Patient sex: F
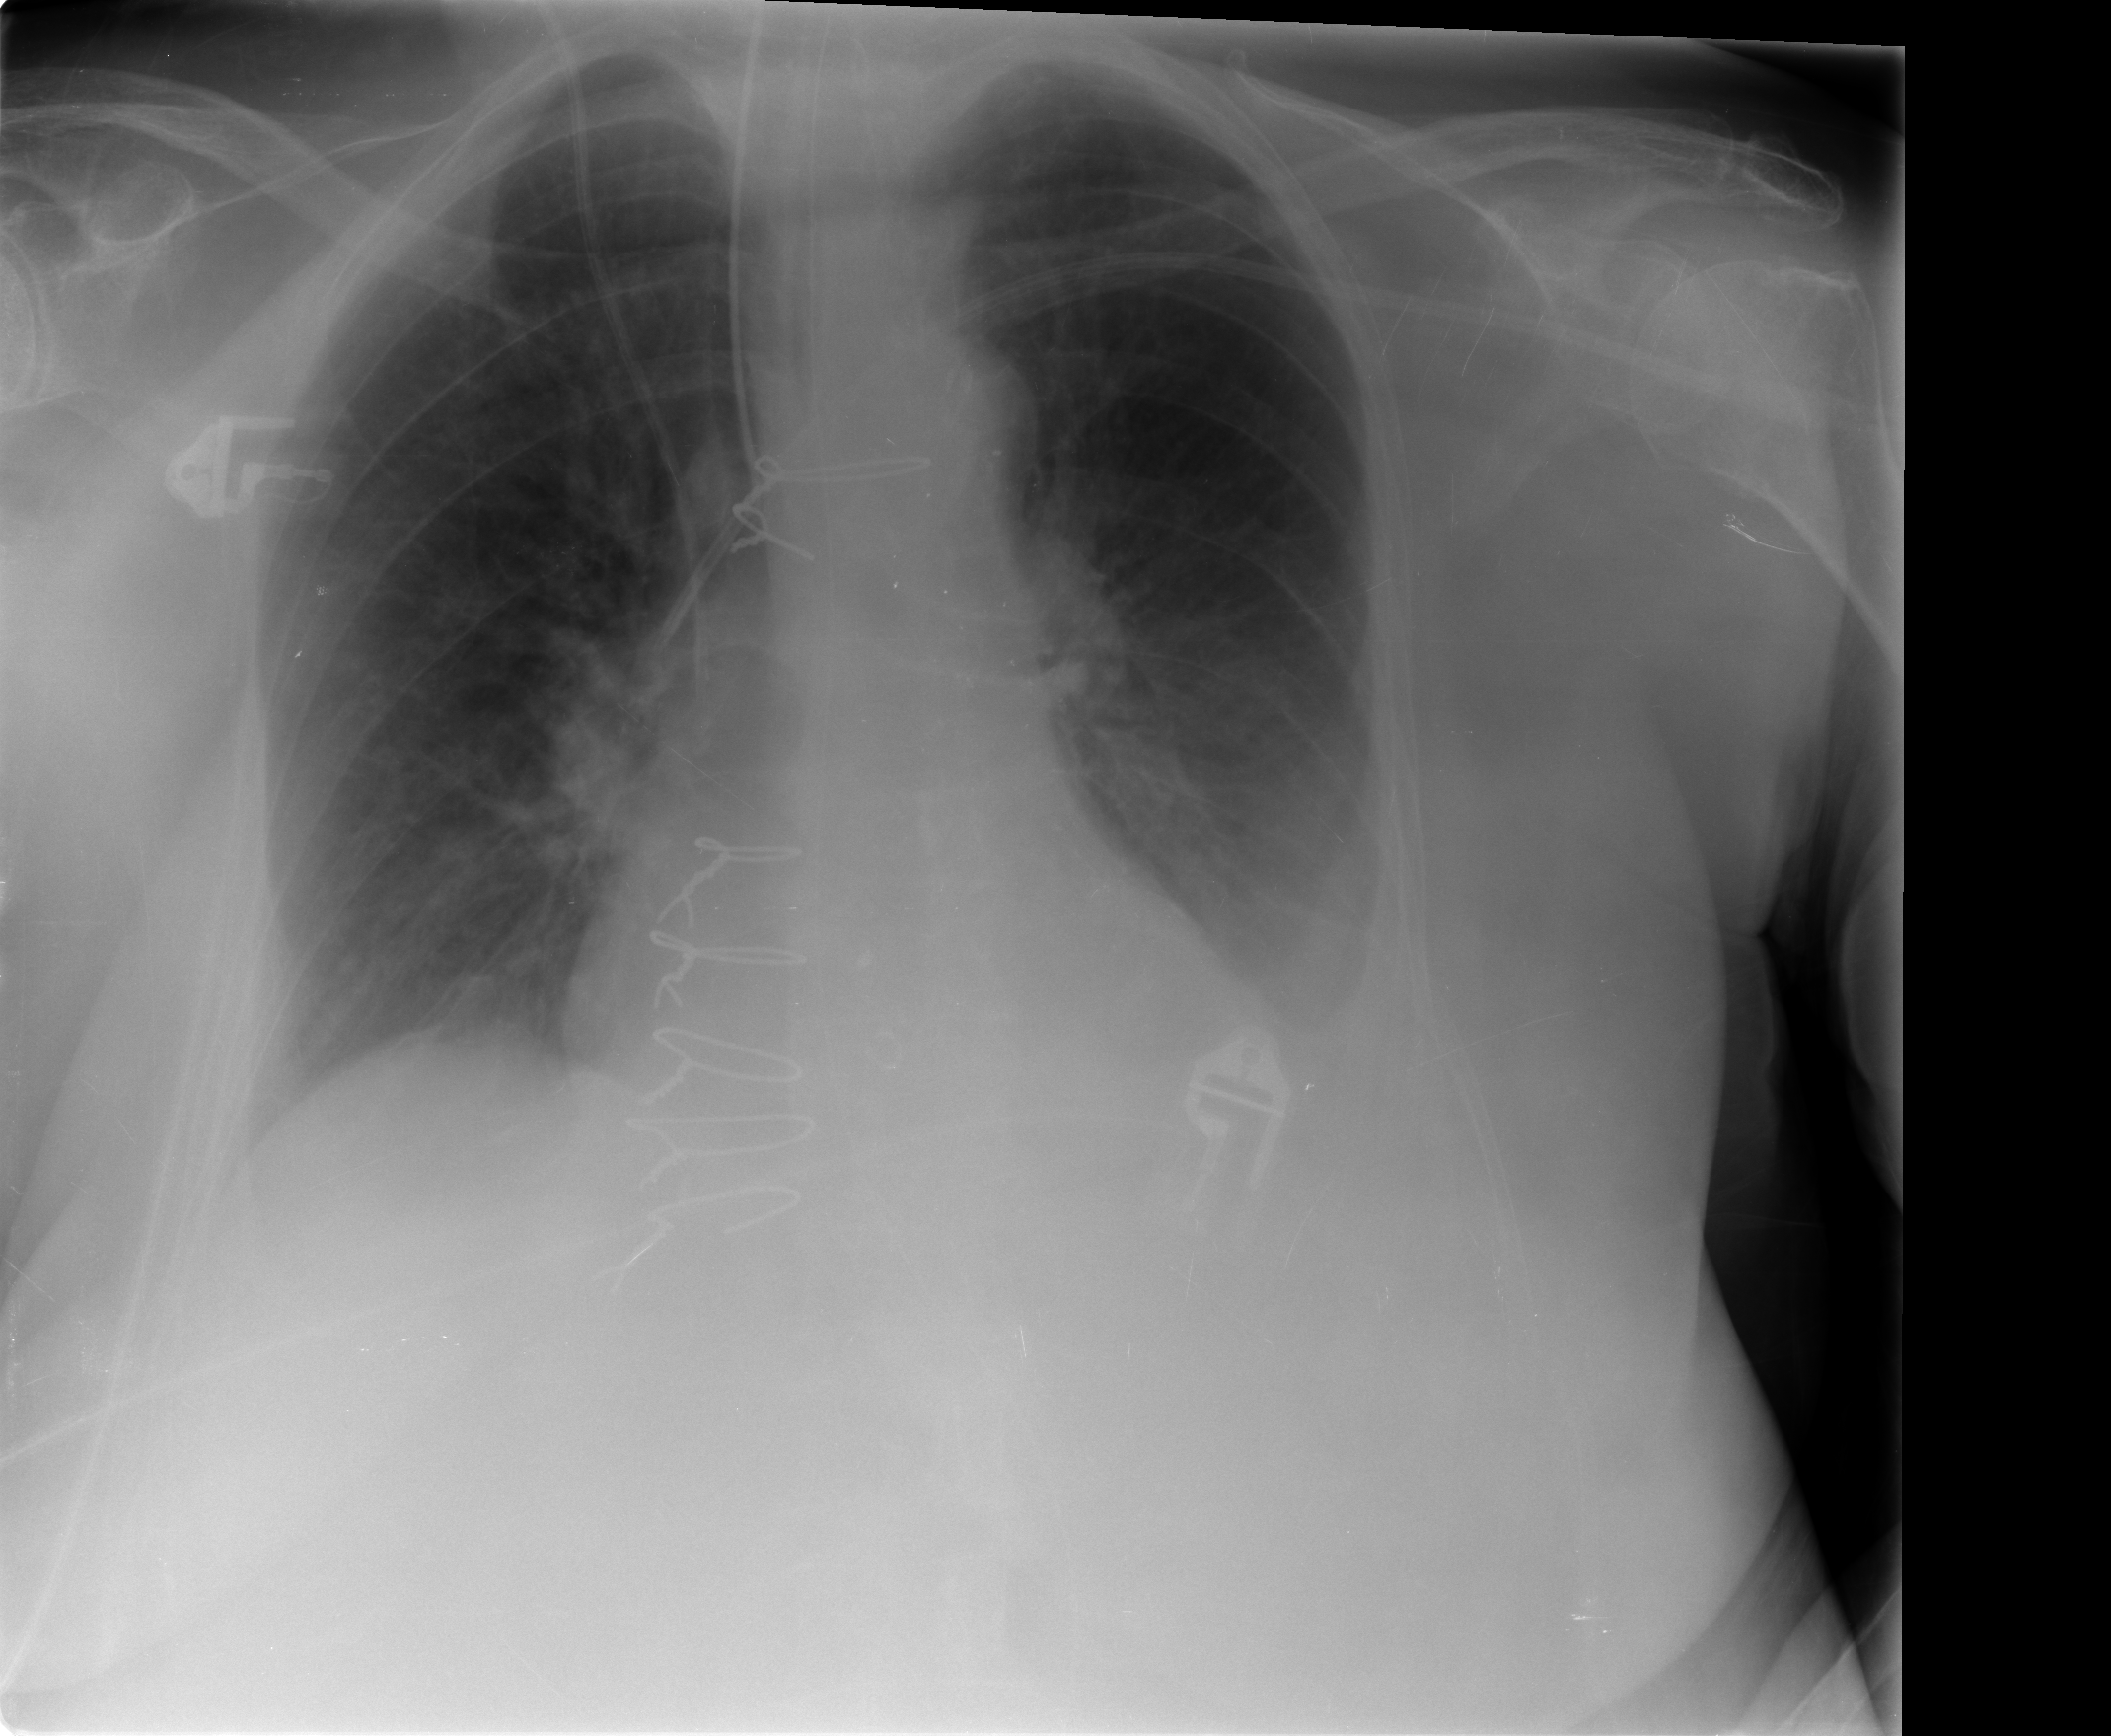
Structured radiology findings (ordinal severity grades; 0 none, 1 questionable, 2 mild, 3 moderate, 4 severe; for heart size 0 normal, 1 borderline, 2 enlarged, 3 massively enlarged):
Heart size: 1
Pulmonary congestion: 2
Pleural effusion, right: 1
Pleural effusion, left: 2
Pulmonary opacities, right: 0
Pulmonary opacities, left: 0
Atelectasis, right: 2
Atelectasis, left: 2